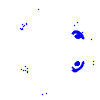
Particle: electron